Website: walmart
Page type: cart
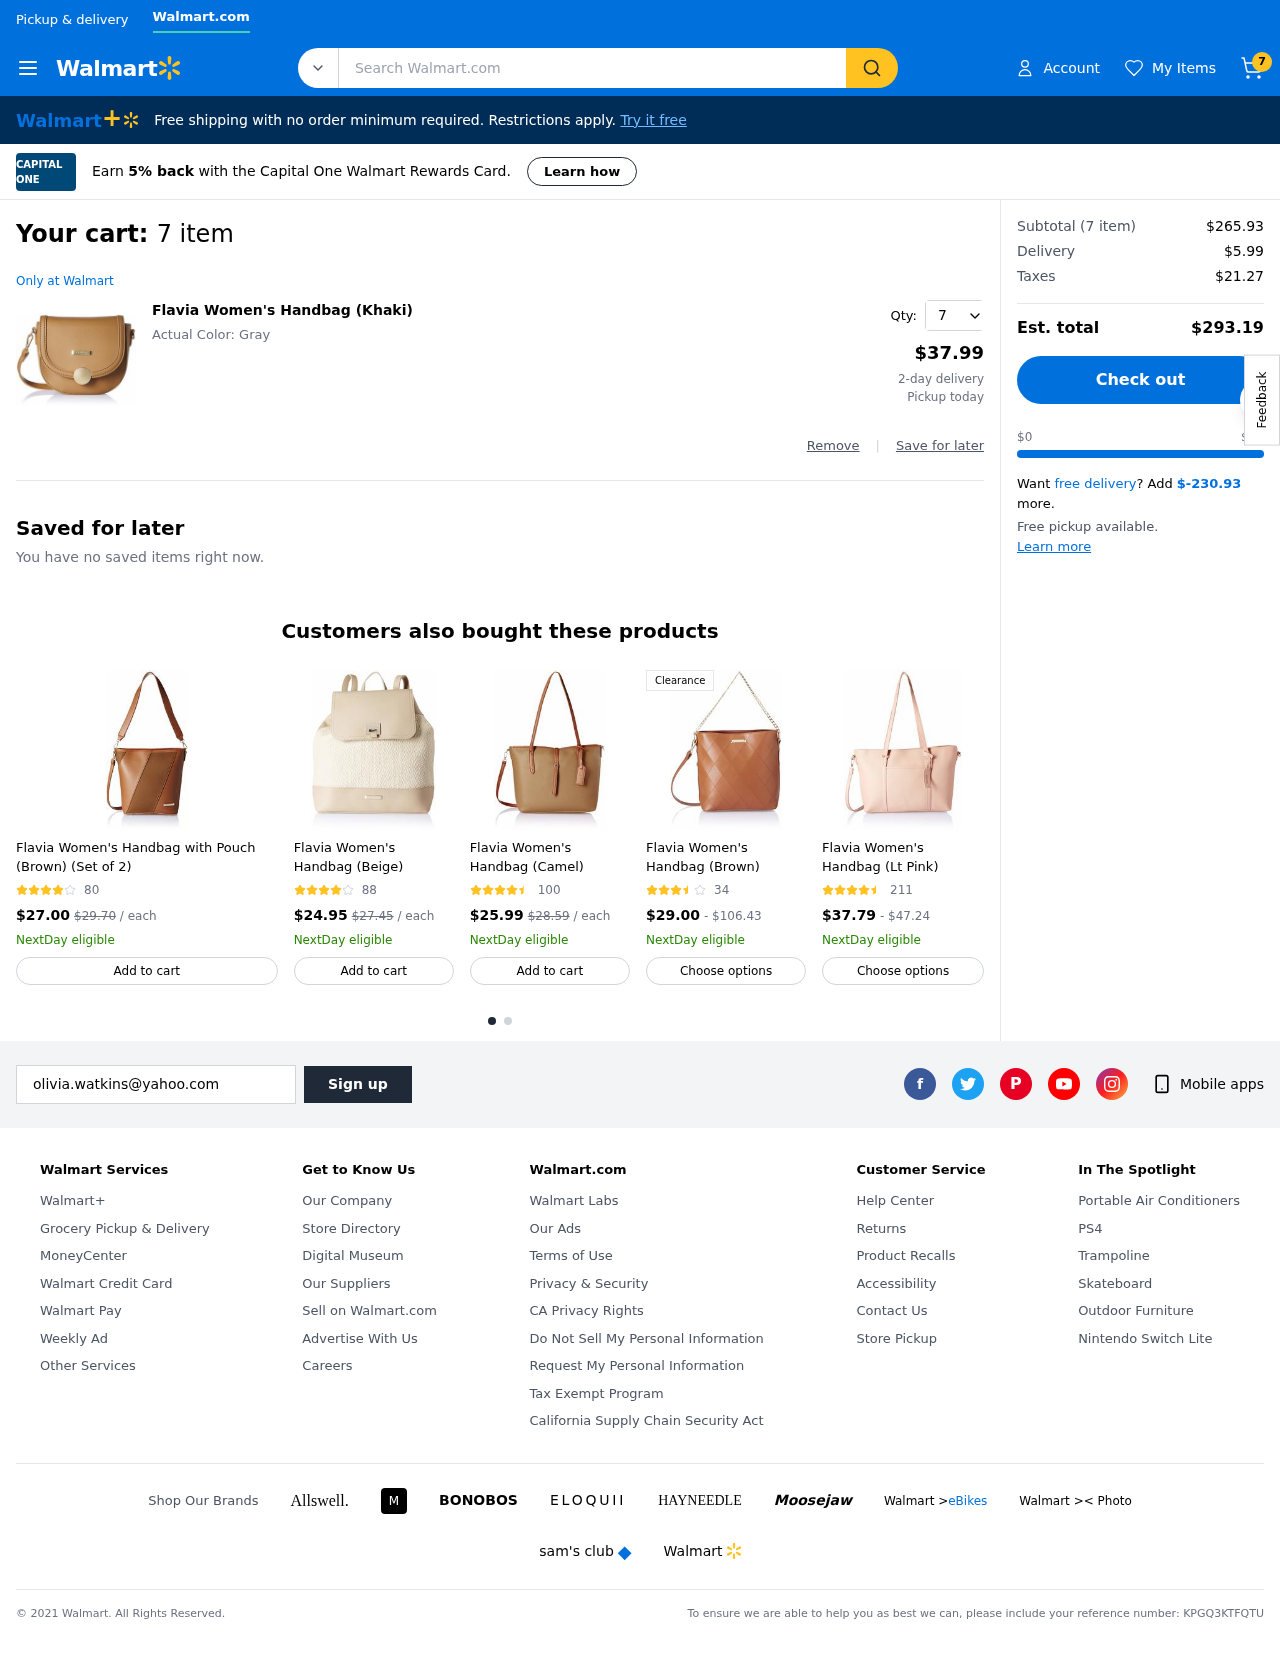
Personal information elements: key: PII_EMAIL
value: olivia.watkins@yahoo.com
Product elements: key: PRODUCT1_NAME
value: Flavia Women's Handbag (Khaki)
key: PRODUCT1_PRICE
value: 37.99
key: PRODUCT1_QUANTITY
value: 7
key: PRODUCT2_NAME
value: Flavia Women's Handbag with Pouch (Brown) (Set of 2)
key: PRODUCT2_NUM_RATINGS
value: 80
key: PRODUCT2_PRICE
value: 27
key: PRODUCT3_NAME
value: Flavia Women's Handbag (Beige)
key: PRODUCT3_NUM_RATINGS
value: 88
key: PRODUCT3_PRICE
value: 24.95
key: PRODUCT4_NAME
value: Flavia Women's Handbag (Camel)
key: PRODUCT4_NUM_RATINGS
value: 100
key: PRODUCT4_PRICE
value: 25.99
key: PRODUCT5_NAME
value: Flavia Women's Handbag (Brown)
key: PRODUCT5_NUM_RATINGS
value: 34
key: PRODUCT5_PRICE
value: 29
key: PRODUCT6_NAME
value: Flavia Women's Handbag (Lt Pink)
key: PRODUCT6_NUM_RATINGS
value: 211
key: PRODUCT6_PRICE
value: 37.79
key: PRODUCT2_ORIGINAL_PRICE
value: $29.70
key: PRODUCT3_ORIGINAL_PRICE
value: $27.45
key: PRODUCT4_ORIGINAL_PRICE
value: $28.59
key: PRODUCT5_PRICE_MAX
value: $106.43
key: PRODUCT6_PRICE_MAX
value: $47.24
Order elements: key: ORDER_NUM_ITEMS
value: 7
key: ORDER_NUM_ITEMS
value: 7 item
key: ORDER_SUBTOTAL
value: $265.93
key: ORDER_SHIPPING_COST
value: $5.99
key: ORDER_TAX
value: $21.27
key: ORDER_TOTAL
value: $293.19
Search elements: key: HEADER_SEARCH
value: Search Walmart.com